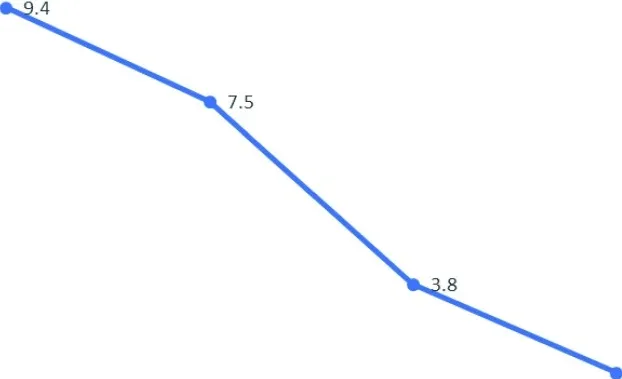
Changes in the bilirubin (mg/dl) subsequent to stoppage of levetiracetam over a period of days (x-axis).
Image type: chart (chart)